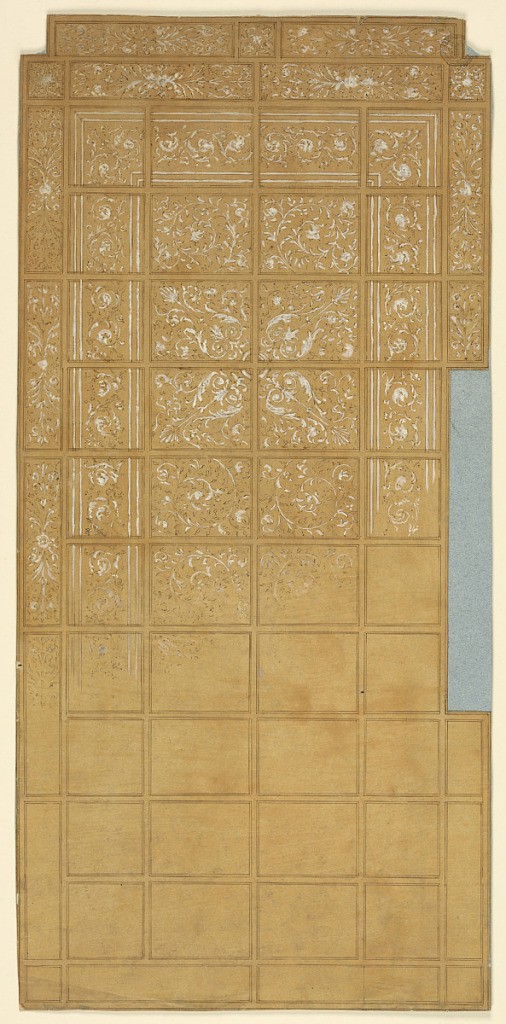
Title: Design for a Bedroom Ceiling
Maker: Francis Augustus Lathrop, American, 1849–1909
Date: ca. 1890
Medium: Pen and brown ink, brush and white gouache on board
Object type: Drawing
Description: Long, rectangular design divided into squares and rectangular sections. Design with tendrils and foliage indicated in white gouache, inside two similar borders. Lower half unfinished.